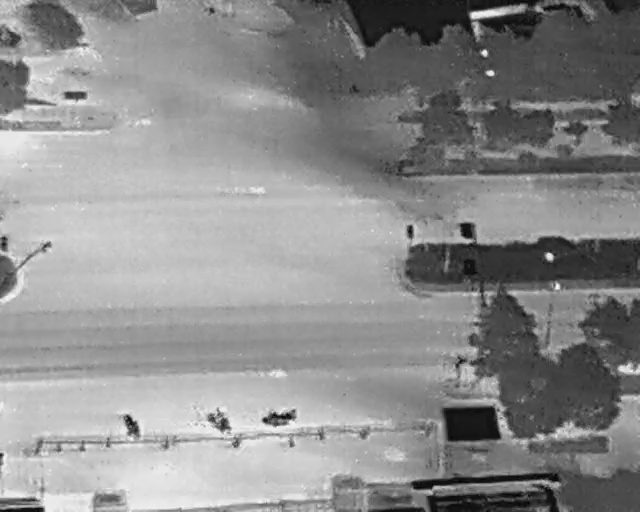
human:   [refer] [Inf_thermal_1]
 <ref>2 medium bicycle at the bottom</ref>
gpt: <box>[[42, 78, 45, 85, 2], [31, 79, 36, 84, 153]]</box>